Interaction volume radius: 10 \u00c5
Interaction volume height: 10 \u00c5
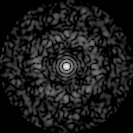
Disorder parameter: 0.8489